Question: What is the reading of this measurement?
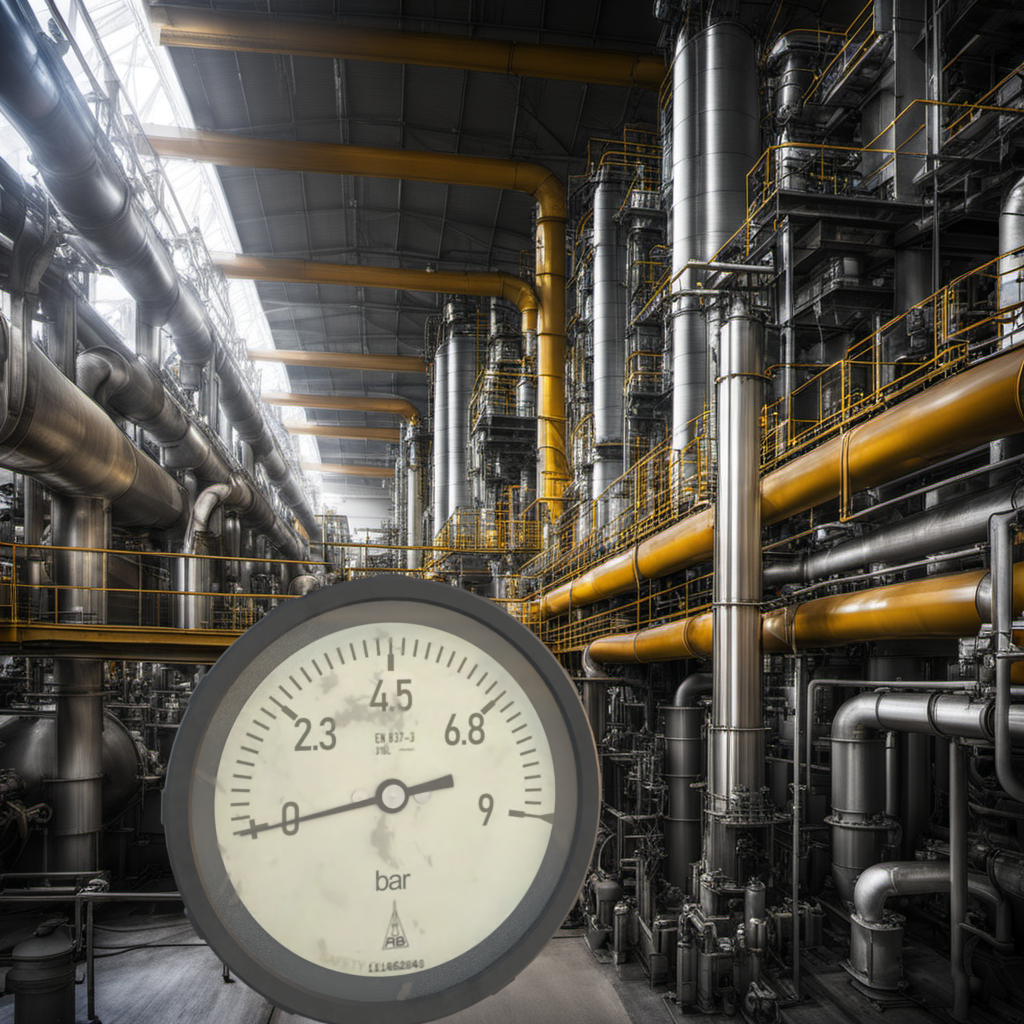
Answer: The result is 0.07
Question: What is the value range of this measurement?
Answer: The range is from 0 to 9
Question: What is the minimum and maximum value of the measurement shown in the image?
Answer: The minimum value is 0 and the maximum value is 9